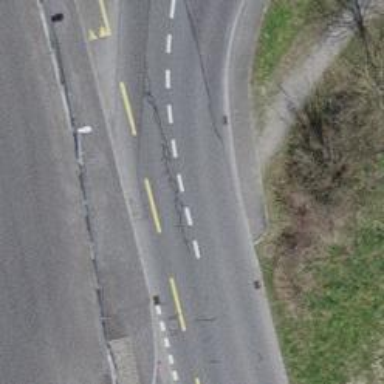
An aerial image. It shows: Kerb barrier.